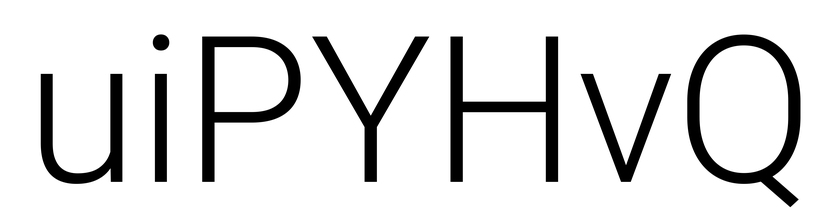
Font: Roboto_Light